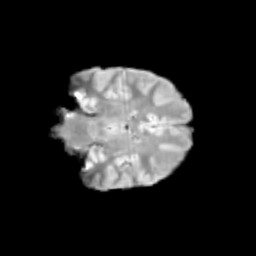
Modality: T2w
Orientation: coronal
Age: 11
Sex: male
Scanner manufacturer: siemens
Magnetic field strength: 3 T
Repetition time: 3.8 s
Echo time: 0.07 s